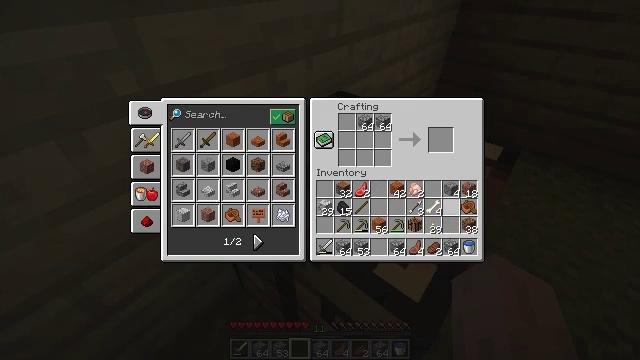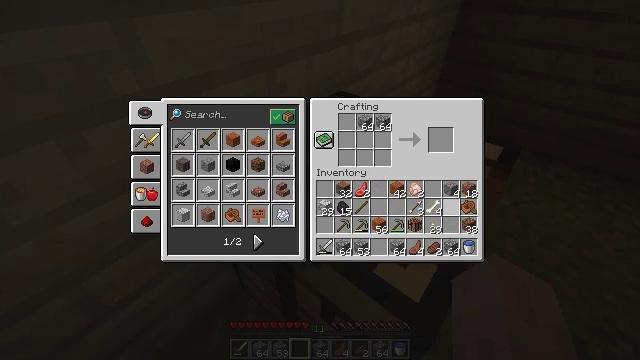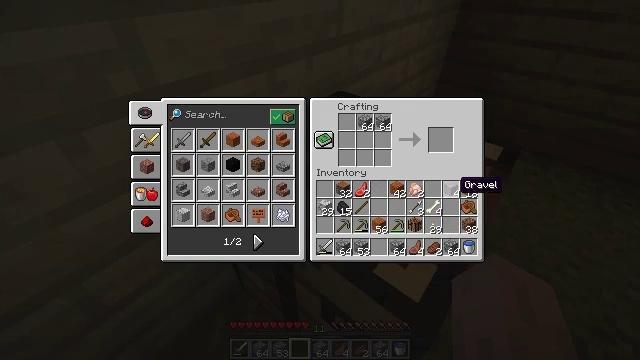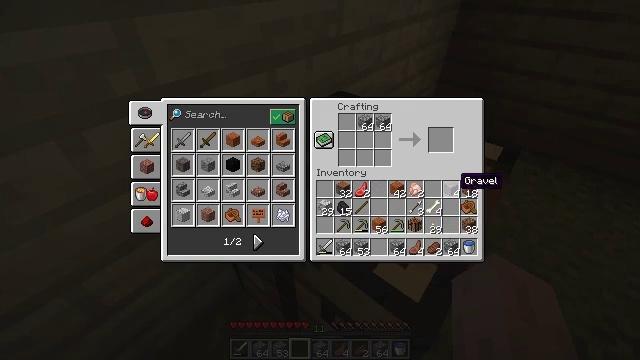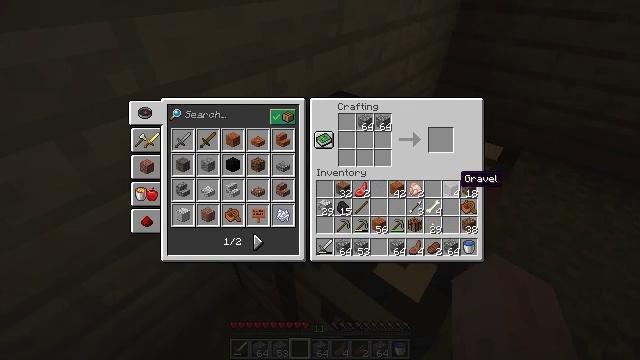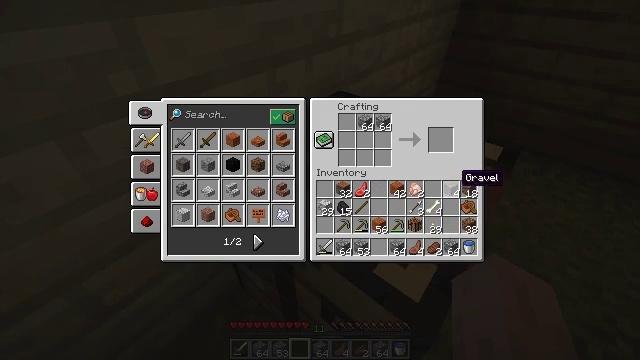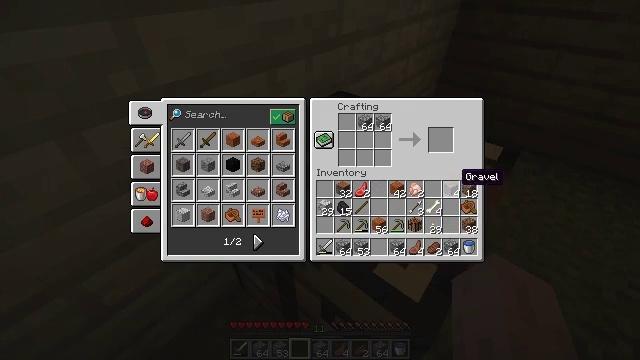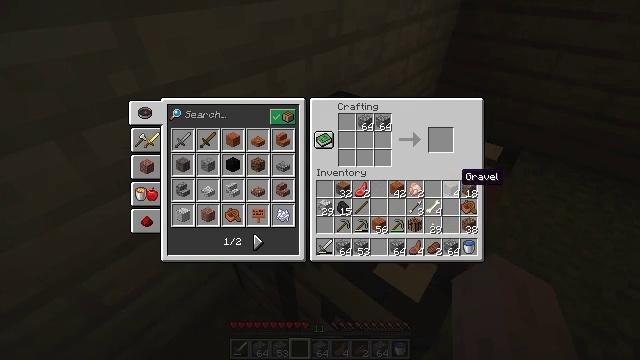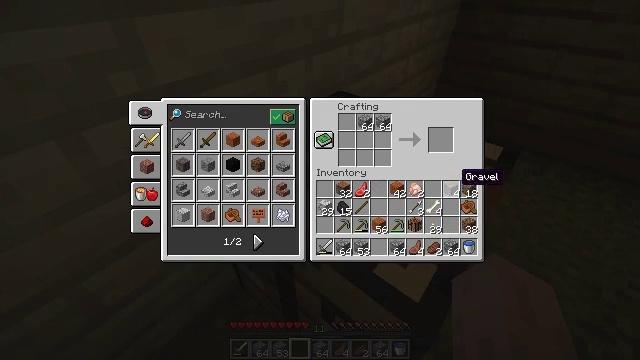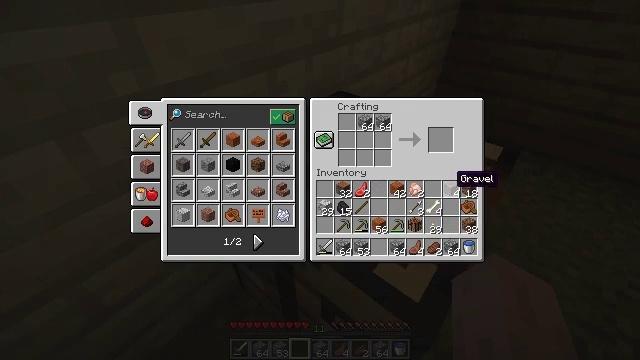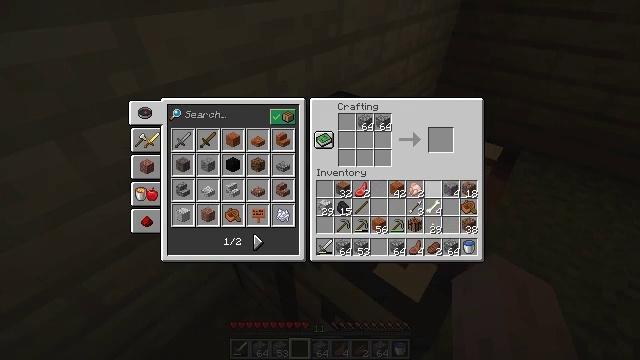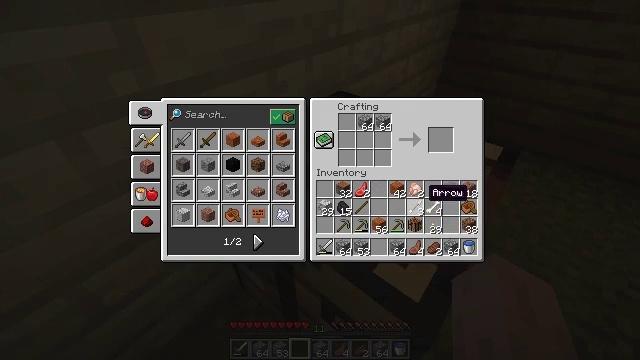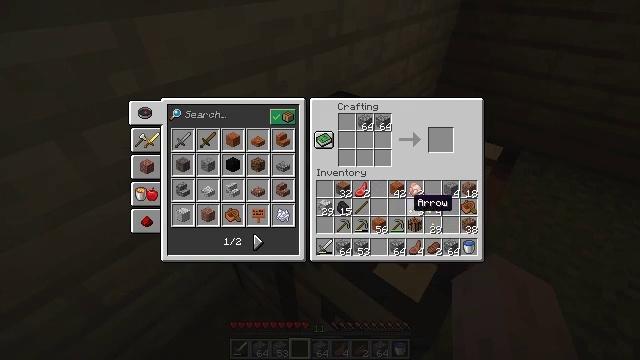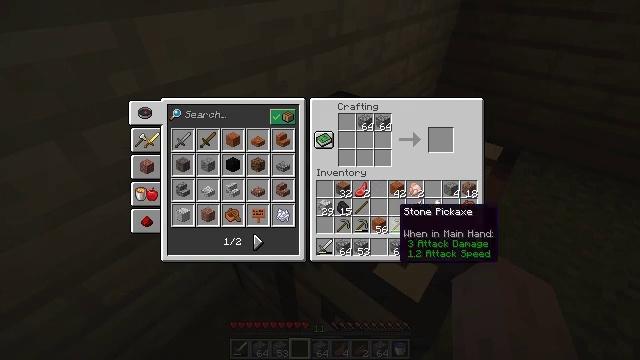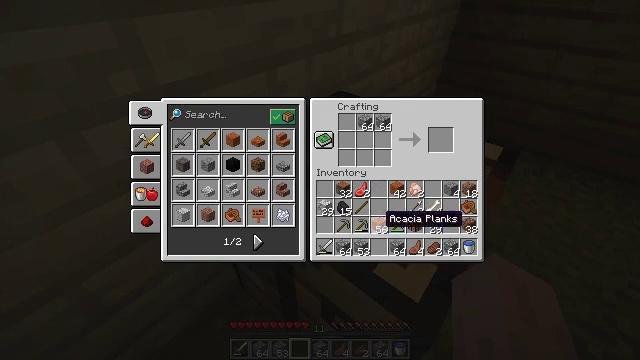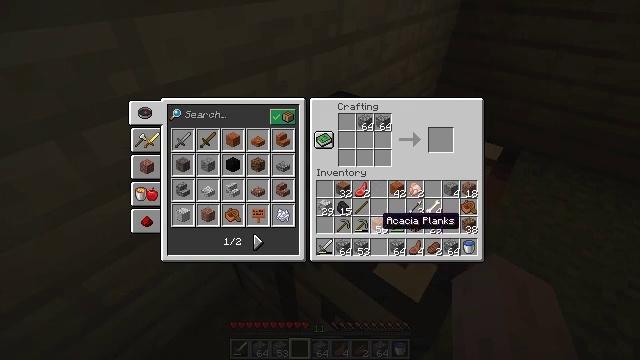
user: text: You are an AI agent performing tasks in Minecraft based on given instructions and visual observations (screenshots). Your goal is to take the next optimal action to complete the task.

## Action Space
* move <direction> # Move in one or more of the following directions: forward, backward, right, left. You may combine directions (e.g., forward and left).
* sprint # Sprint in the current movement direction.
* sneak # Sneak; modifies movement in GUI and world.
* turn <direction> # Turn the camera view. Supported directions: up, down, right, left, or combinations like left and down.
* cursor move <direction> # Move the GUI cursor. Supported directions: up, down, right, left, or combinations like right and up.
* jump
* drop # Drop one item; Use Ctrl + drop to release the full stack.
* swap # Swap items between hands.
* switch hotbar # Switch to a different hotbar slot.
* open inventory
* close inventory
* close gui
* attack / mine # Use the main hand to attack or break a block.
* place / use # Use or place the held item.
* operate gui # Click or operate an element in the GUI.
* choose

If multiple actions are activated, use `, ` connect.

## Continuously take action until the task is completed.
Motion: motion action
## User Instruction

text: Craft a cobblestone slab.
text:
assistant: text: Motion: cursor move up
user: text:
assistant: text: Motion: no_op
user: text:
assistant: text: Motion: no_op
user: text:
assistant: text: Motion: no_op
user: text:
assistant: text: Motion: no_op
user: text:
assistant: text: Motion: no_op
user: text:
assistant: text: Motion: no_op
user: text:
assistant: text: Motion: no_op
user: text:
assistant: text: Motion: no_op
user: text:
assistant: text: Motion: cursor move left and down
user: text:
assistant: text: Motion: cursor move left
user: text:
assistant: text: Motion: cursor move left and down
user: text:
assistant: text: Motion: cursor move left and down
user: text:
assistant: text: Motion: cursor move left and down
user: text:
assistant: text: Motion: no_op
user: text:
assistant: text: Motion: no_op
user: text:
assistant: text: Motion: no_op
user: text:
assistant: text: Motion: no_op
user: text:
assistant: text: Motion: no_op
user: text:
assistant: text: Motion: no_op
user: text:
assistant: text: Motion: no_op
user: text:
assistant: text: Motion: no_op
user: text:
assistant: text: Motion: no_op
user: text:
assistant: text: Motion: no_op
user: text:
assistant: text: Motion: no_op
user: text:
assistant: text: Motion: no_op
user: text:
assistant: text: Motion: no_op
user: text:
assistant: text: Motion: no_op
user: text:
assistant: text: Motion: no_op
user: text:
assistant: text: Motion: no_op